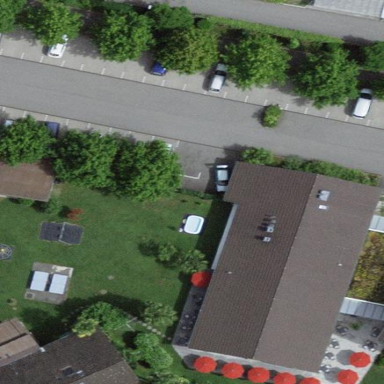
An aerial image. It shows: Parking area with surface.